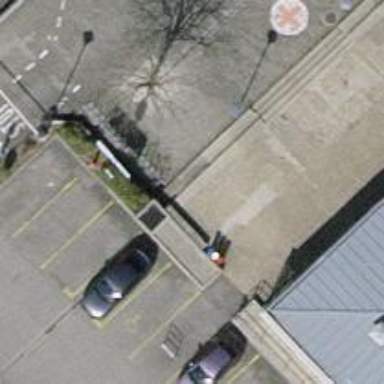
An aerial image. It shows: Bicycle parking area.